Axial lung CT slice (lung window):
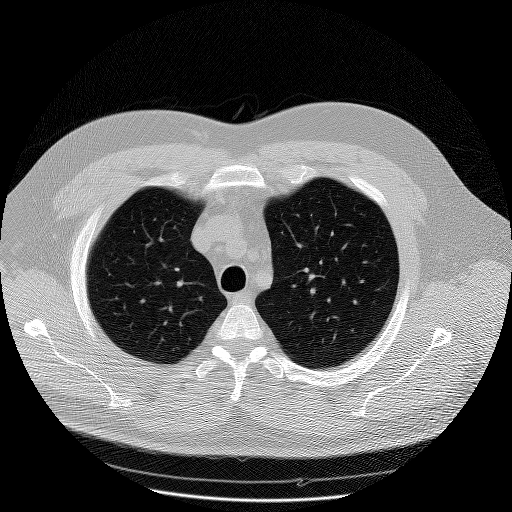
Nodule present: no